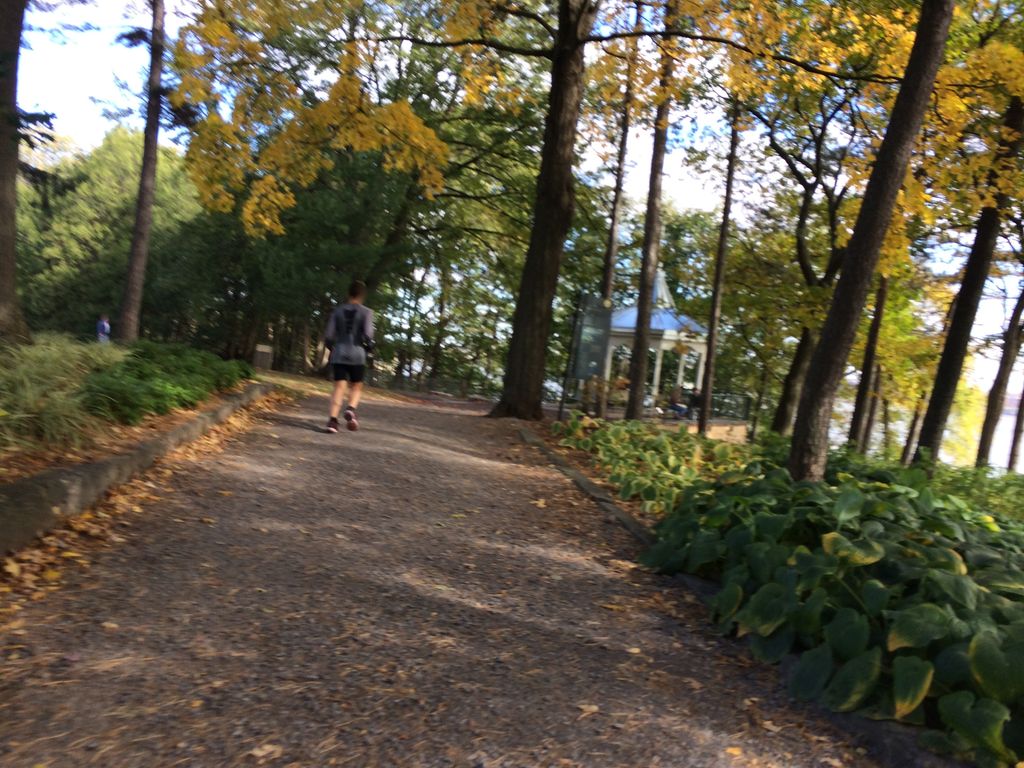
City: quebec_city